Question: I have been looking at how the mini-calander date is displayed. Is it done with 'NSCalendar' or using open source projects?
I can't seem to find out how to do it. If anyone knows how its done or a tutorial about it that would be great. When the date is clicked it opens out a 'UIDatePicker'. I expect it must be done using 'NSCalendar' but cannot see anything about it.

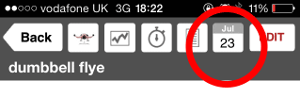
Answer: Typically, you would use NSDate.
Get the current day and month, then create labels the size of the icon, center the text and add them to the subview of the icon. I'm on my phone at the moment so I can't give a large description. But that would be the way I would do it.
To answer your comment of adding a UILabel to the titleview of the navigationbar (navigationItem), I have added a UISlider to the navigationItem.titleView:
'''
CGRect frame = CGRectMake(50, 150, 220, 23);
slider = [[UISlider alloc] initWithFrame:frame];
[slider addTarget:self action:@selector(valueChanged:) forControlEvents:UIControlEventValueChanged];
[slider setBackgroundColor:[UIColor clearColor]];
slider.continuous = YES; // Make the slider 'stick' as it is moved.
[slider setMinimumValue:0];
[slider setMaximumValue:((float)[numbers count] - 1)];
//slider.transform = CGAffineTransformMakeRotation(M_PI * - 0.5);
self.navigationItem.titleView = slider;
'''
You can do the exact same with adding a UIView(1) that contains several other UIViews(2) with Labels inside those UIViews(2), just like how the image posted earlier has done... Then add a control event or gesture recognizer to the UIView(2) that allows some type of action to occur...
Honestly, I have come to realize, almost ANYTHING is possible in app development. It just matters how your approach your problem and if your up for the challenge...
If your still having issues, send a comment and I'll do exactly what your trying to do, but it is a good learning experience doing it yourself... But i'm here to help :)